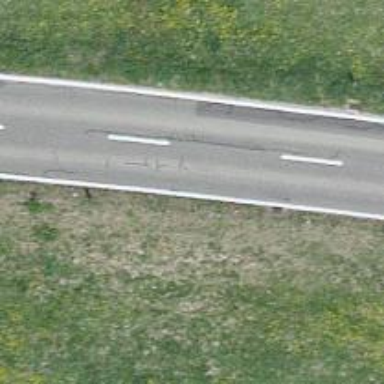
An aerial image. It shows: Secondary road with asphalt surface.